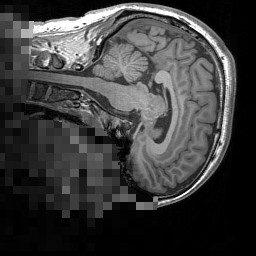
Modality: T1w
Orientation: sagittal
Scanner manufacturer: siemens
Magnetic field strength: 3 T
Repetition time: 1.5 s
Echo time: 0.00291 s